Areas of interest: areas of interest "Park Square"
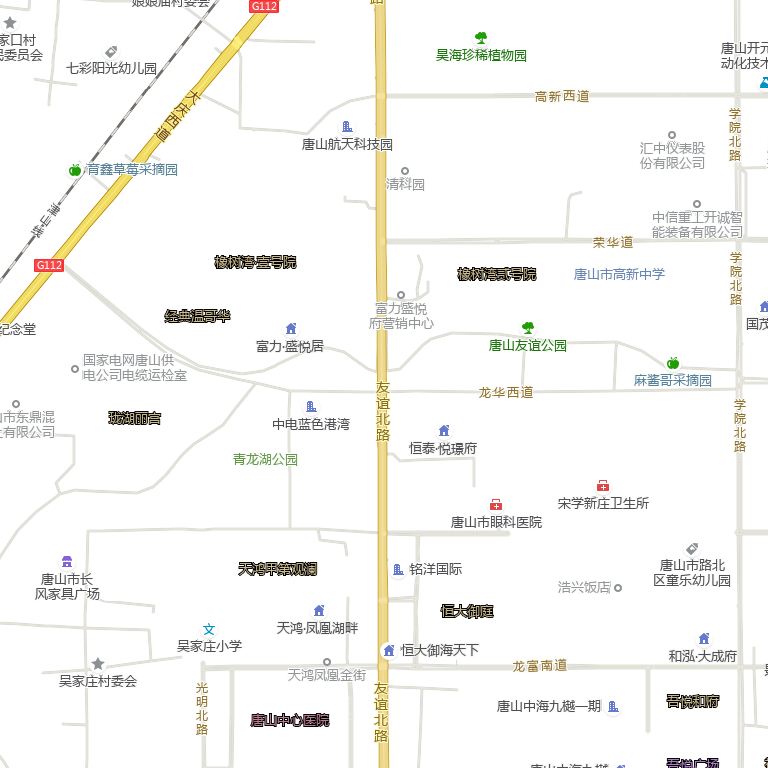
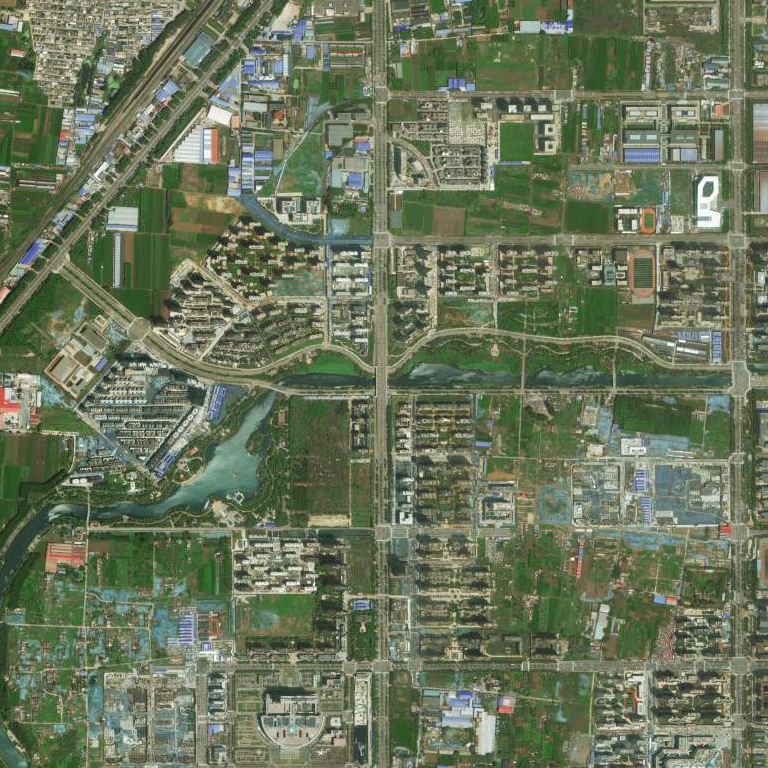